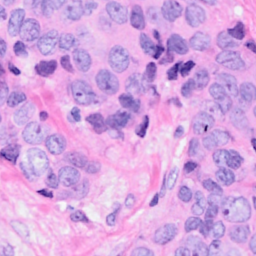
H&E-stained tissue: Breast